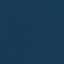
Land use / land cover: SeaLake